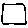
Label: square